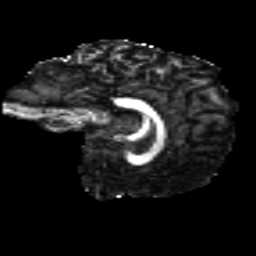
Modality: FA
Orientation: sagittal
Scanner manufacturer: siemens
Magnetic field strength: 3 T
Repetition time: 4.16 s
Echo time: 0.0806 s